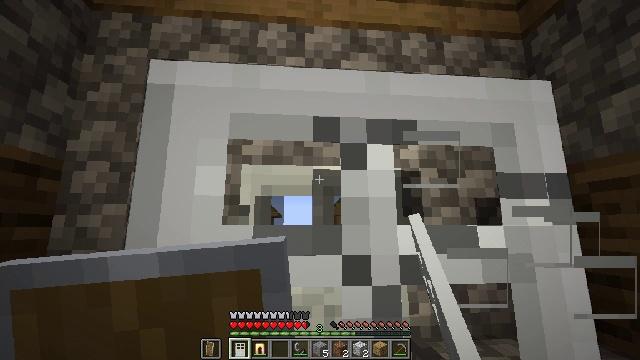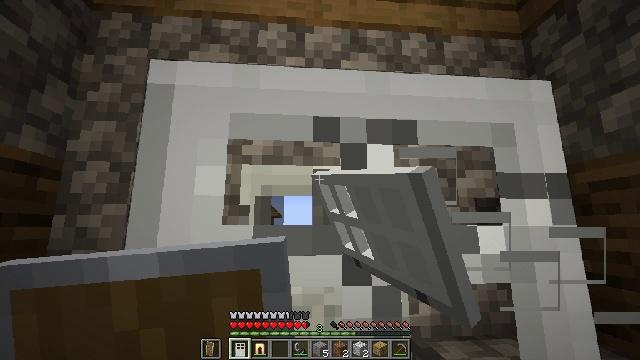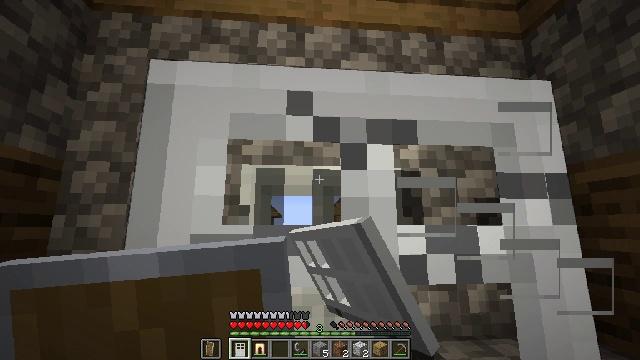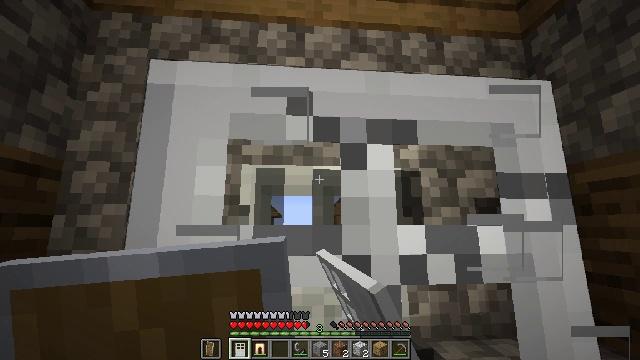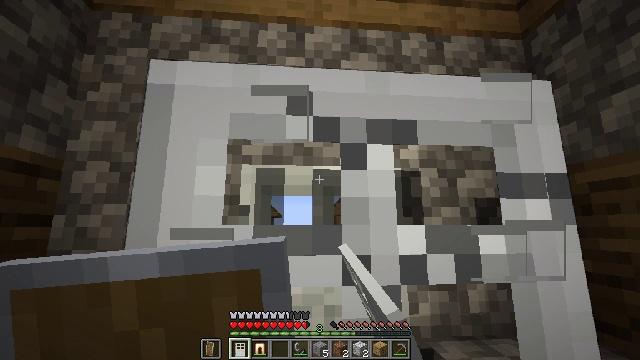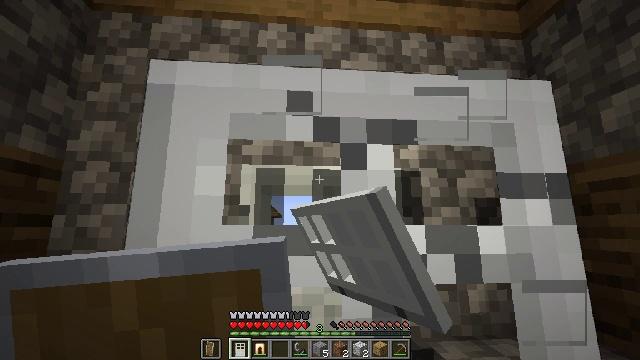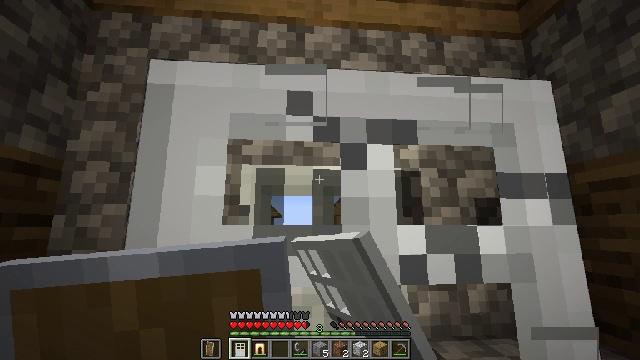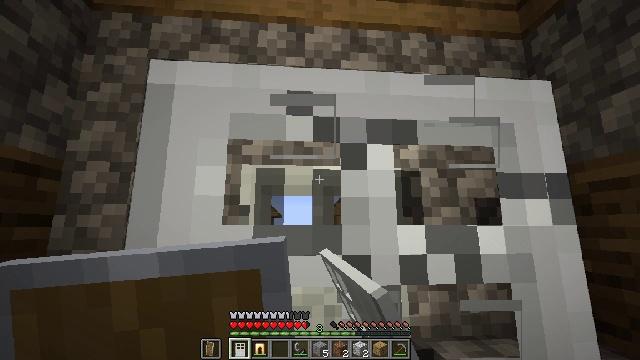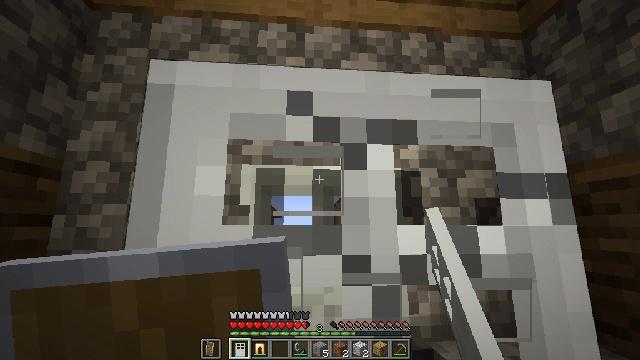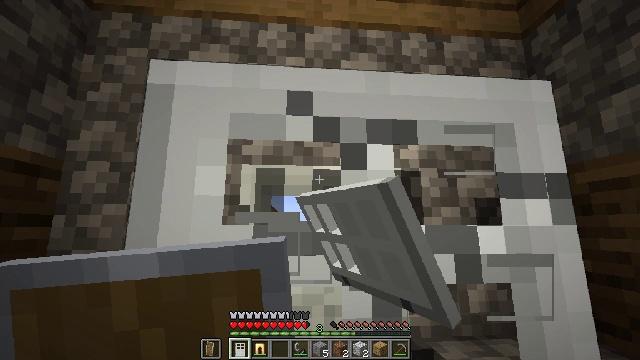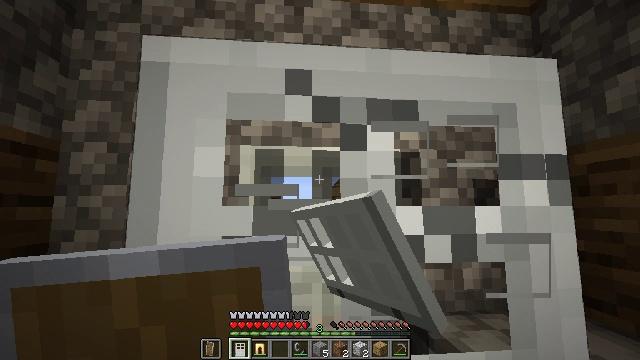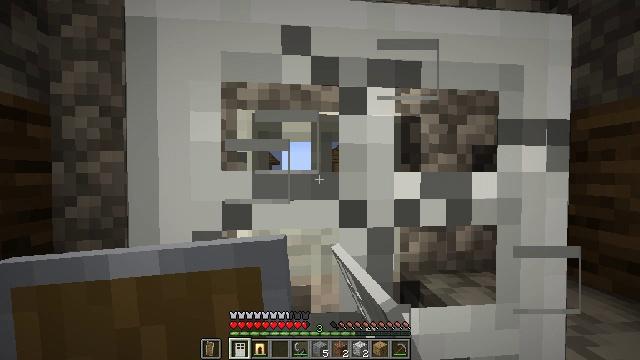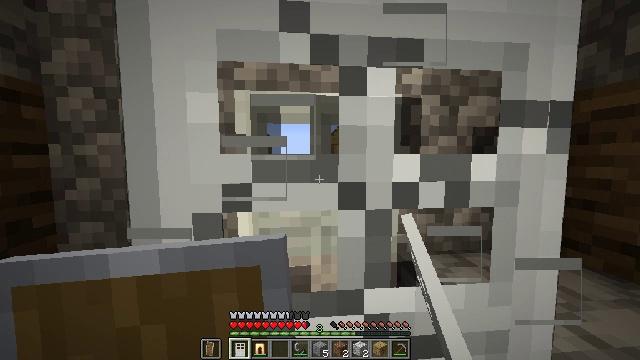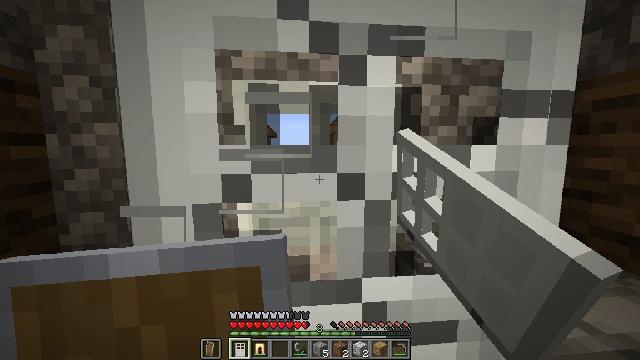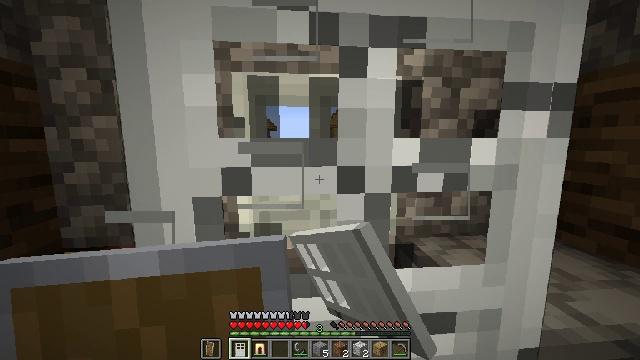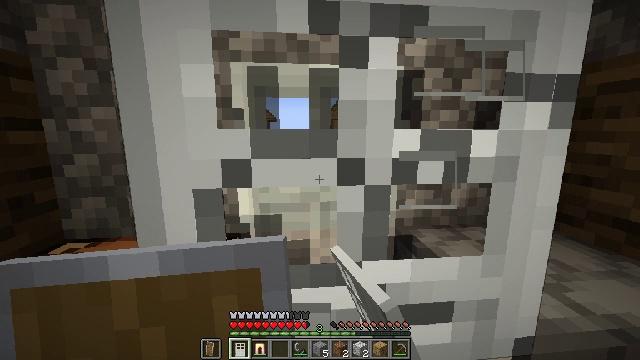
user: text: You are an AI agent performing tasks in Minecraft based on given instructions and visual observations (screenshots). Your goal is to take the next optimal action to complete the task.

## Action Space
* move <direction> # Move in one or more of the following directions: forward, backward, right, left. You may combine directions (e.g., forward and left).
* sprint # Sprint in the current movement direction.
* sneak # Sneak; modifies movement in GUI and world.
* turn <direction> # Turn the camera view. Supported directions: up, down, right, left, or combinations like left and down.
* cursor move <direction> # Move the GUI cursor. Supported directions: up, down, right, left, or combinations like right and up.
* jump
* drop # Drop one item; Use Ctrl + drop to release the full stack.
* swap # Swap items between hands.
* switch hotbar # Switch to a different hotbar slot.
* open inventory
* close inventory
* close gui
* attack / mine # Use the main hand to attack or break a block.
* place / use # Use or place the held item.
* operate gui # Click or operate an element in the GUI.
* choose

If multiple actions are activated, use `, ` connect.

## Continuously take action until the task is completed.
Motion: motion action
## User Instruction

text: Open a crafting table and craft the heavy weighted pressure plate.
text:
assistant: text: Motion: attack / mine
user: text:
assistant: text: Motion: attack / mine
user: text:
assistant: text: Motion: attack / mine
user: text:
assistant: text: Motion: attack / mine
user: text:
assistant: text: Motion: attack / mine
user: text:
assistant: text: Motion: attack / mine
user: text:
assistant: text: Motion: attack / mine
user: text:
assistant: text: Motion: attack / mine
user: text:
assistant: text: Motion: attack / mine
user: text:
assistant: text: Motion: turn down, attack / mine
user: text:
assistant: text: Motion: turn down, attack / mine
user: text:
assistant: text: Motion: turn down, attack / mine
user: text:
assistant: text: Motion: turn down, attack / mine
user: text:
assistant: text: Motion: turn down, attack / mine
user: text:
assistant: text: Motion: turn down, attack / mine
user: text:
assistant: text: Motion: turn down, attack / mine
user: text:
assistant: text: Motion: turn down, attack / mine
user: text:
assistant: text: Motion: turn down, attack / mine
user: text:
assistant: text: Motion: turn down, attack / mine
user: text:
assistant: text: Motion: attack / mine
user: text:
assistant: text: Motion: attack / mine
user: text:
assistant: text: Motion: attack / mine
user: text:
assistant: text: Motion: attack / mine
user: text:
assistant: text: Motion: attack / mine
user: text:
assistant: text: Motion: attack / mine
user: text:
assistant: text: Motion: attack / mine
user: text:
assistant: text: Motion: attack / mine
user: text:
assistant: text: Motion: attack / mine
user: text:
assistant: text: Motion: attack / mine
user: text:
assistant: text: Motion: attack / mine